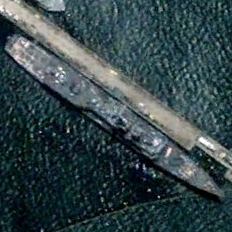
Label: cruiser